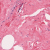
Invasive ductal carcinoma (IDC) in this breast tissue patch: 0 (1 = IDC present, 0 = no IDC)